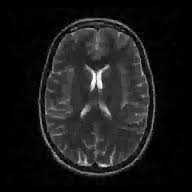
Label: notumor